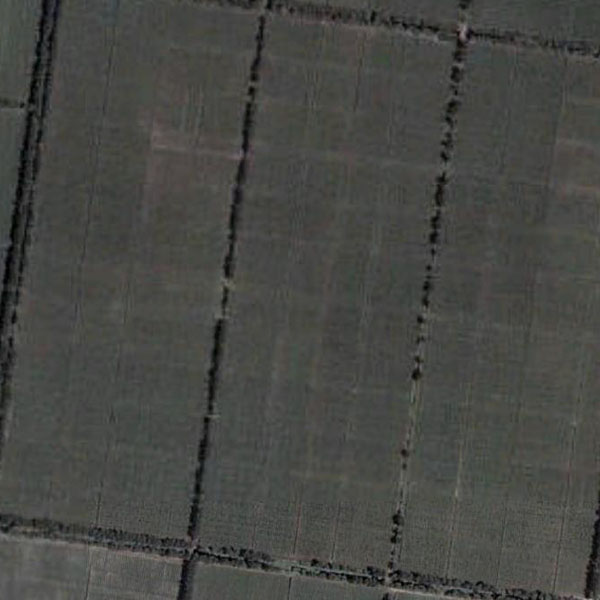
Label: Farmland